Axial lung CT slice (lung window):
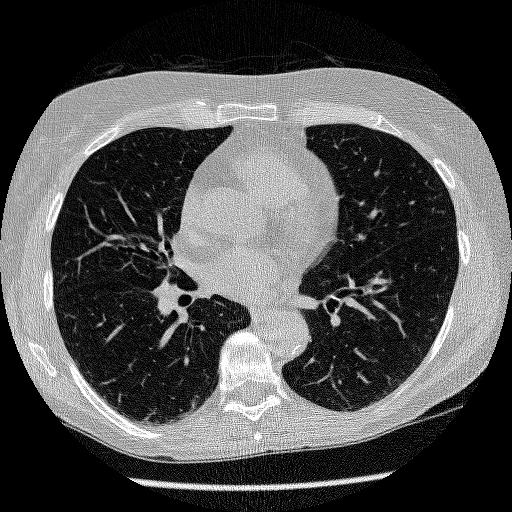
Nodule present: no